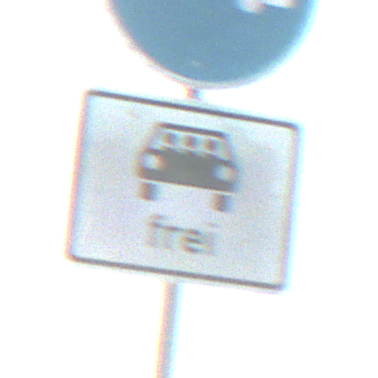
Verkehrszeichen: MehrfachbesetzePersonenkraftwagenFrei
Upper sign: Busssonderstreifen
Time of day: SunriseSunset
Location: Outdoor (Beach)
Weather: Clear
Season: NotSpecified
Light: Natural